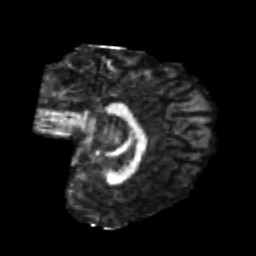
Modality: FA
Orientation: sagittal
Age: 24
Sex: female
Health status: healthy
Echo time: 0.074 s